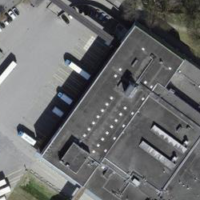
EUNIS habitat code: 54
Species observed at this site:
Melittis melissophyllum